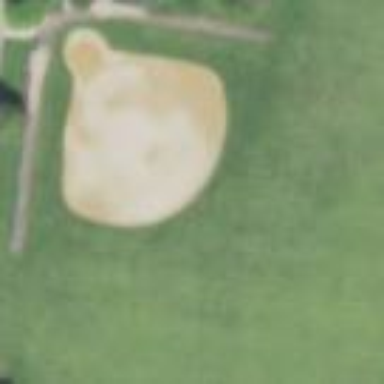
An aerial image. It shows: Baseball pitch for leisure land activities.